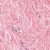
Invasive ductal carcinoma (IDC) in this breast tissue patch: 0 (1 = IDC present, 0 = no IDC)